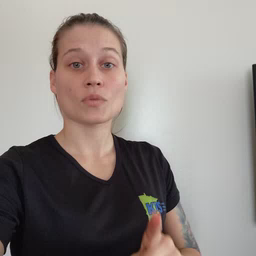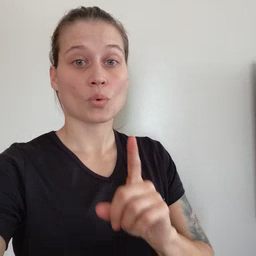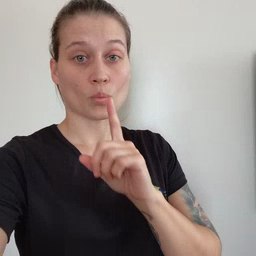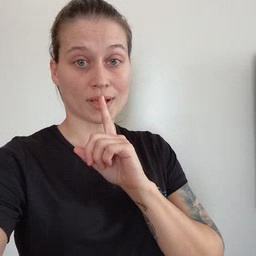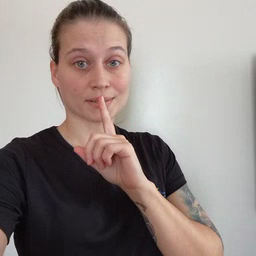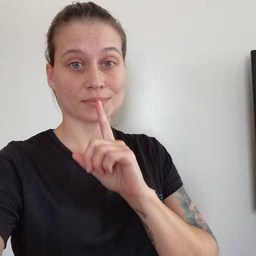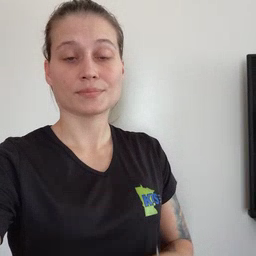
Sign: quiet